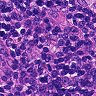
Metastatic tissue present: no